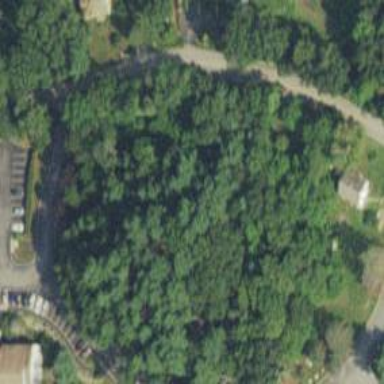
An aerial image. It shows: Mixed woodland with various types of leaves.